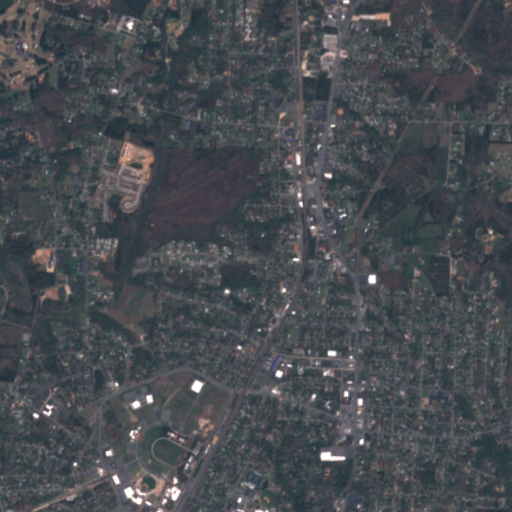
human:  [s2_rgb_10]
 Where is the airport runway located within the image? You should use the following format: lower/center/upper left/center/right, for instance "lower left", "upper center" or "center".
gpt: The airport runway is located in the upper left of the image.
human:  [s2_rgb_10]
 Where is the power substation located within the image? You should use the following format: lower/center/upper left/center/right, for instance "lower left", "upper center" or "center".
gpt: The power substation is located in the lower left of the image.
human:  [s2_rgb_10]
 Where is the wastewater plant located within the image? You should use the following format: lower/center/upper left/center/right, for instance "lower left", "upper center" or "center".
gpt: The wastewater plant is located in the lower left of the image.
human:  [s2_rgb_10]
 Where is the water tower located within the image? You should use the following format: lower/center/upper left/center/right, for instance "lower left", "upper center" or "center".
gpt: The water tower is located in the lower center of the image.
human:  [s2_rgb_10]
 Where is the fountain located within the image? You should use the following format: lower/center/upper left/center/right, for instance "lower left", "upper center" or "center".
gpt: The fountain is located in the lower left of the image.
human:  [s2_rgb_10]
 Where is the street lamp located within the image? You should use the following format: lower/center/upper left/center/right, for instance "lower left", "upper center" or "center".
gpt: The street lamp is located in the lower left of the image.
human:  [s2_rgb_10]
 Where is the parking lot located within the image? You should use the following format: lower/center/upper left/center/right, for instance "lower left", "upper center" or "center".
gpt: There is no parking lot in the image.